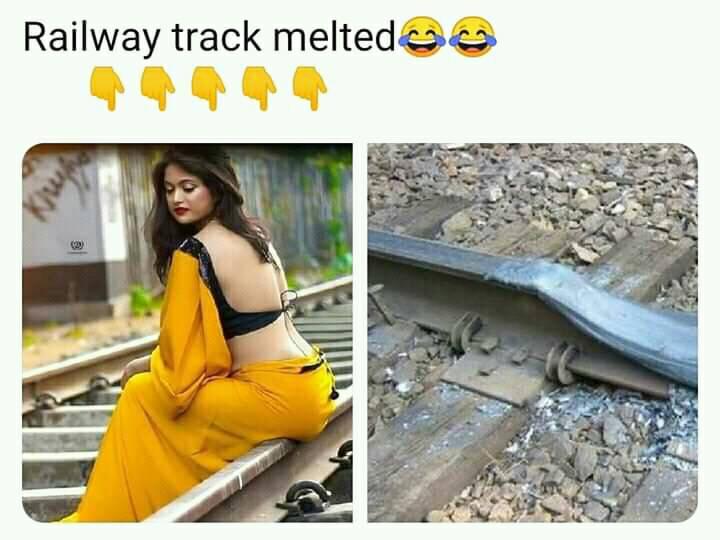
Caption: Railway track melted 😂😂
Label: hate